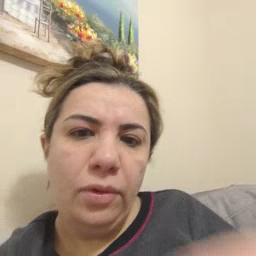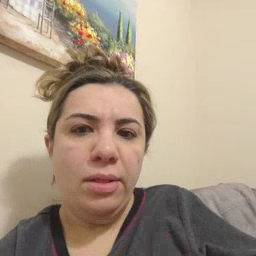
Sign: hungry